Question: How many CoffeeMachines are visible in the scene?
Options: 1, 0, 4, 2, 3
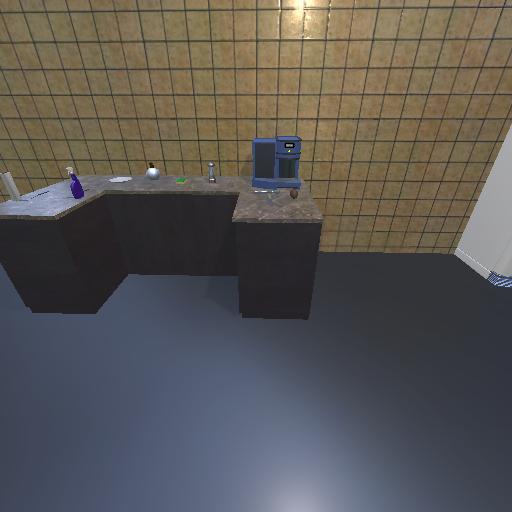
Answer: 1